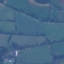
Label: Pasture